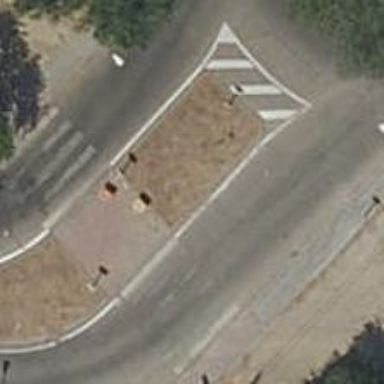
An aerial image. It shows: Traffic calming island.